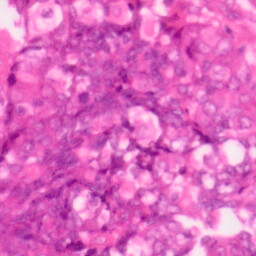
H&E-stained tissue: Colon